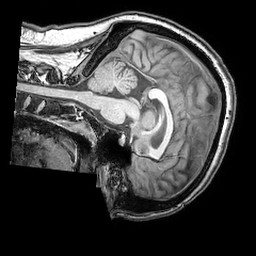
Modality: T1w
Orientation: sagittal
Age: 29
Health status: ill
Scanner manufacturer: philips
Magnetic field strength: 3 T
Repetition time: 0.007 s
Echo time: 0.0035 s